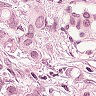
Metastatic tissue present: yes